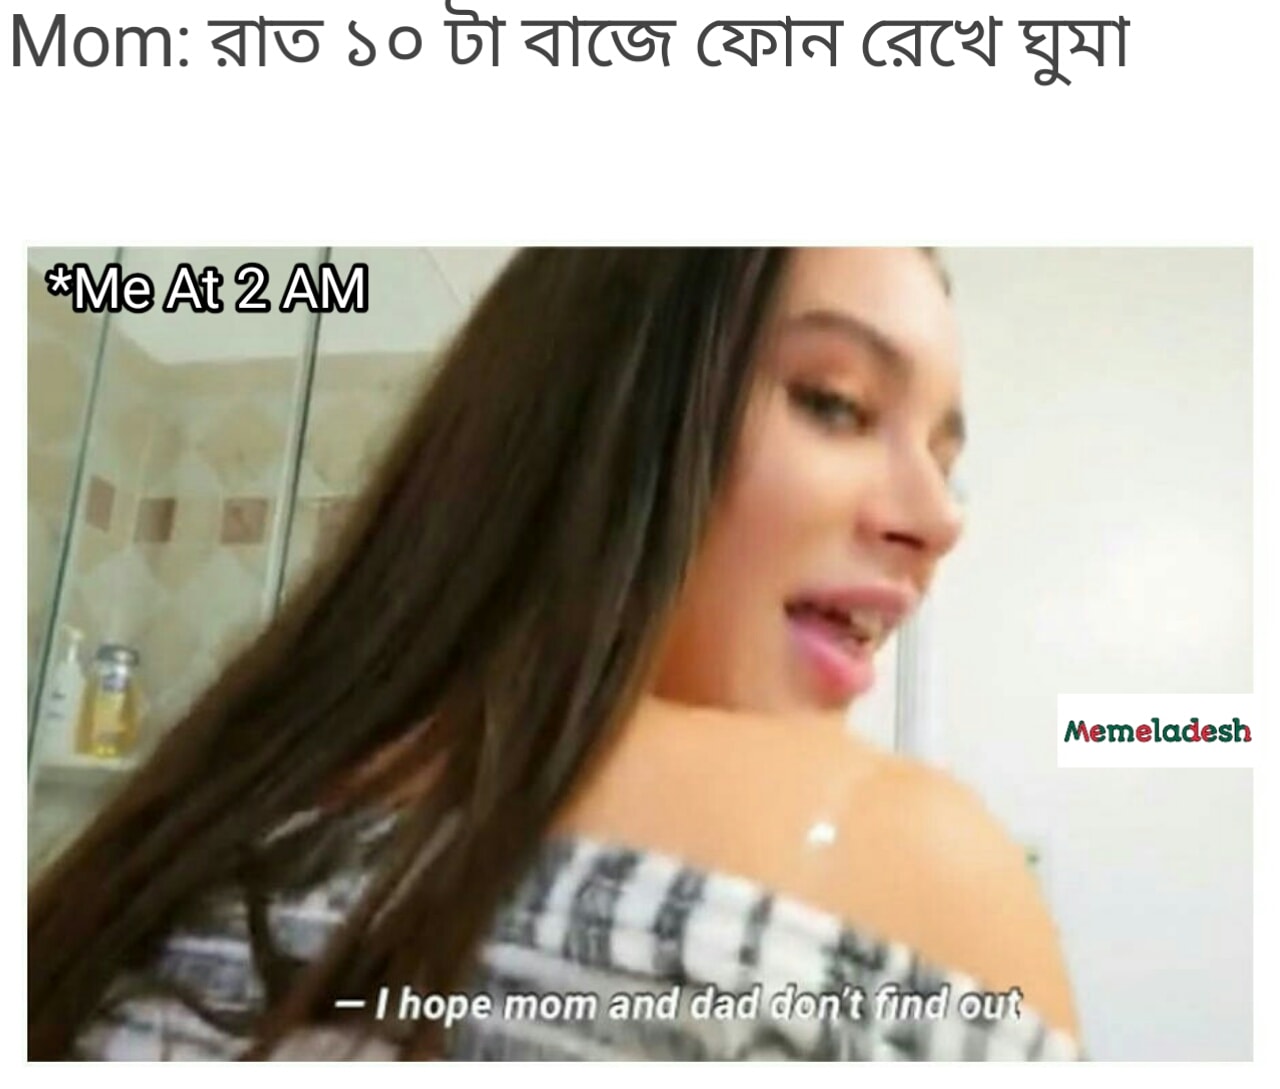
Caption: Mom:   রাত ১০ টা বাজে ফোন রেখে ঘুমা   * Me At 2 AM    - I hope mom and dad don't find out
Label: non-hate